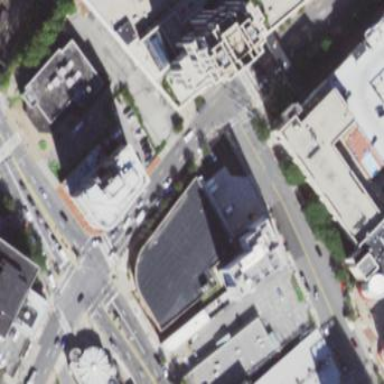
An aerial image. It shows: Building serving as post office.